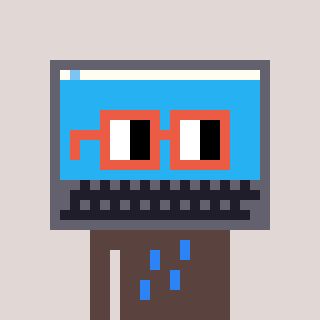
a pixel art character with square orange glasses, a laptop-shaped head and a darkbrown-colored body on a warm background